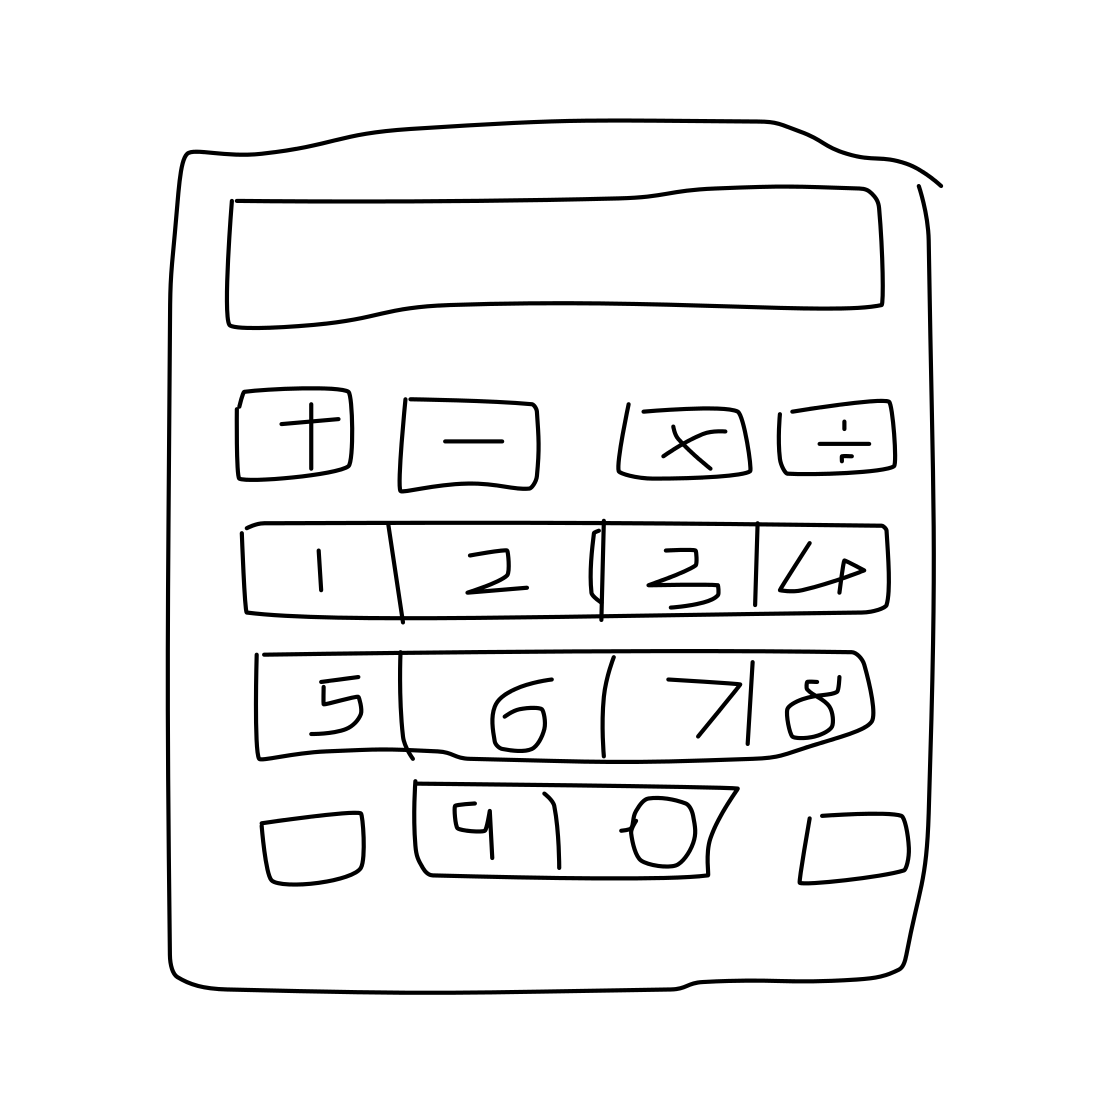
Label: calculator